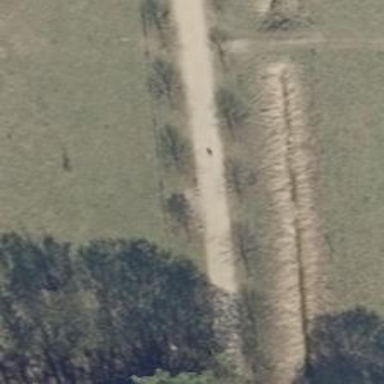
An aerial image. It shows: Path.